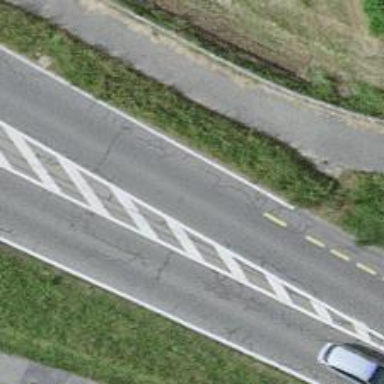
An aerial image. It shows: Secondary road with separate asphalt sidewalks.